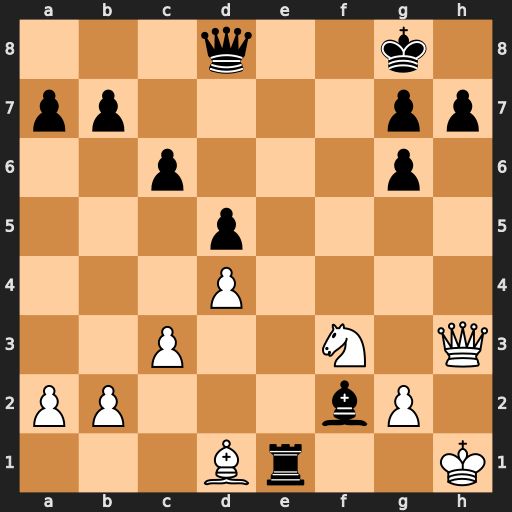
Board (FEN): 3q2k1/pp4pp/2p3p1/3p4/3P4/2P2N1Q/PP3bP1/3Br2K
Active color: w
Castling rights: -
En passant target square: -
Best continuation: Nxe1 Bxe1 Qe6+ Kf8 Qxe1